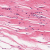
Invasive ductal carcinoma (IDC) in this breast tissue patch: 0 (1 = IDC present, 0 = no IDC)